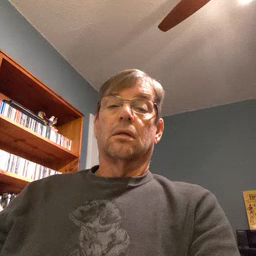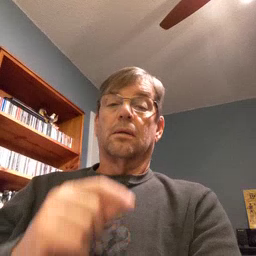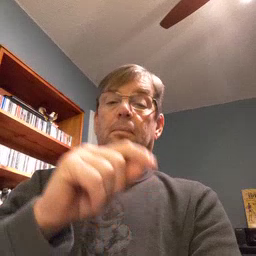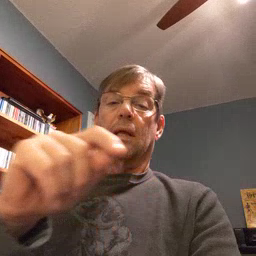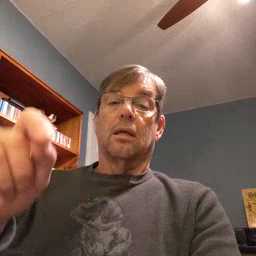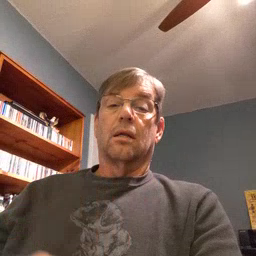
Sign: pen